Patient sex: M
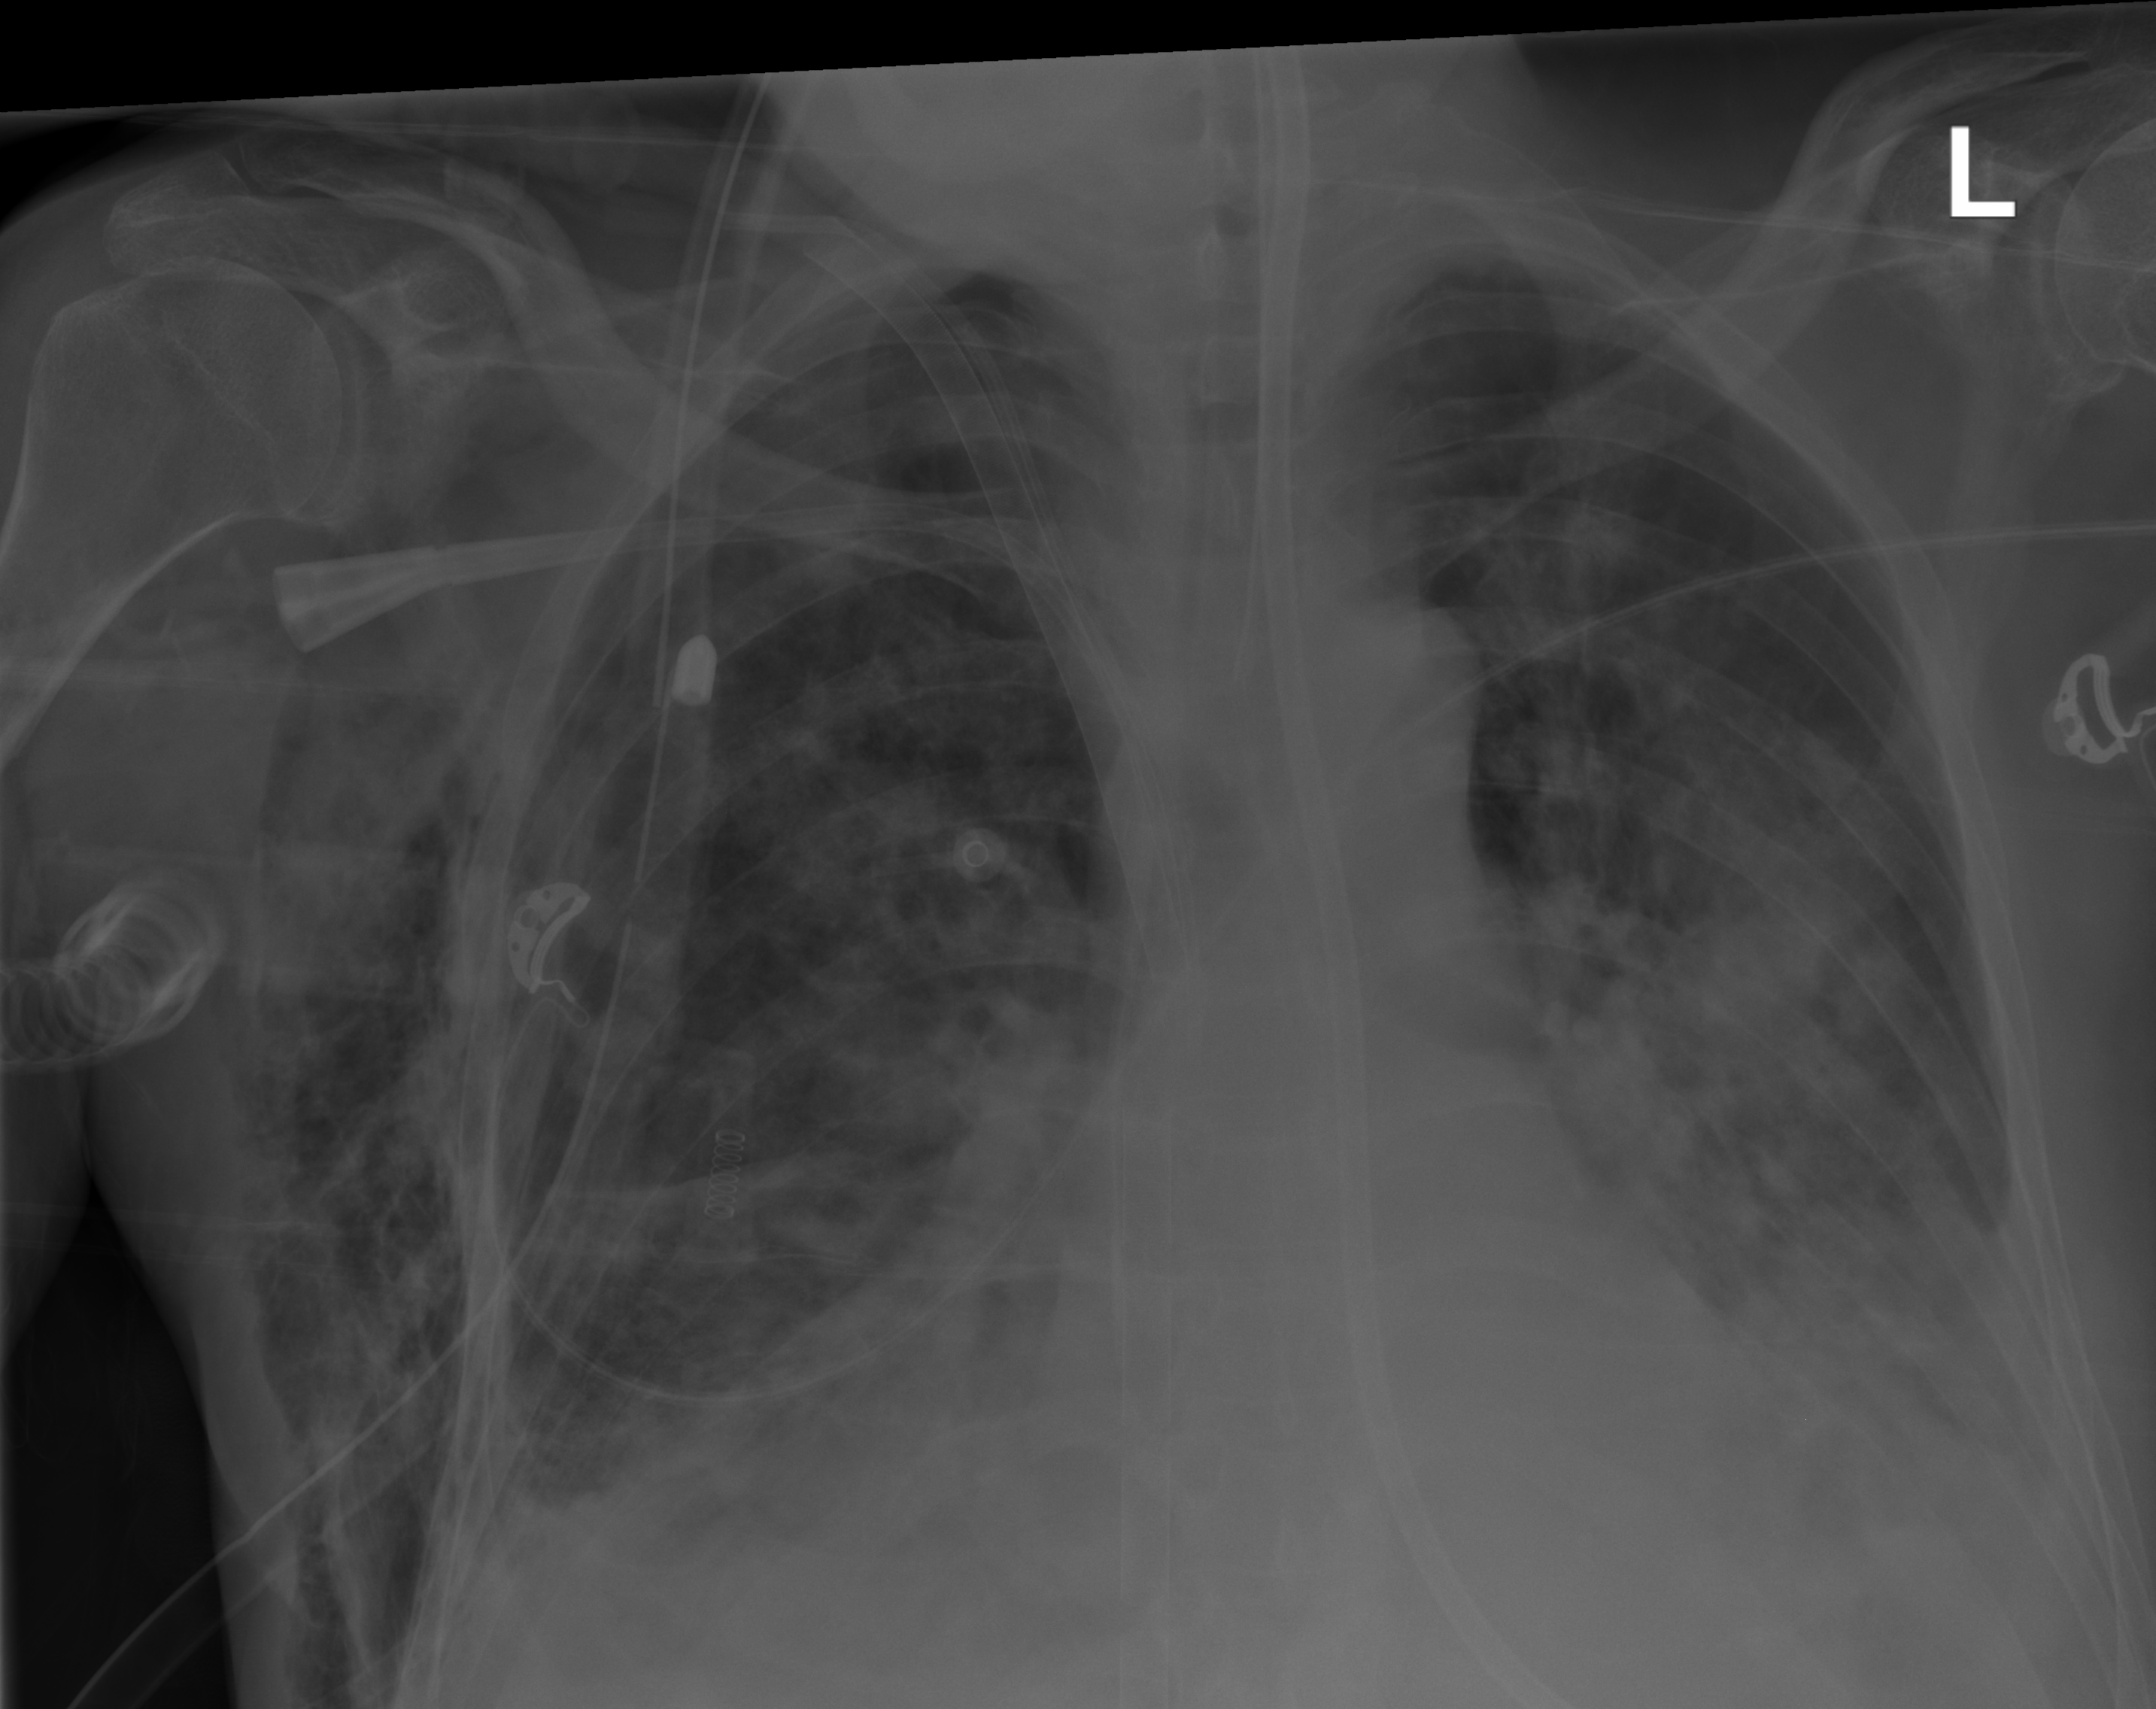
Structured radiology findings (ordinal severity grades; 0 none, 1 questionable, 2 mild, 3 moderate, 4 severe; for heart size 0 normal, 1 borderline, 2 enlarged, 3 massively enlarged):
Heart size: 0
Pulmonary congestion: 2
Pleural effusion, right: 2
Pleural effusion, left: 2
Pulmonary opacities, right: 2
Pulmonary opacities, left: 3
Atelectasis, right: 2
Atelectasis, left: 2